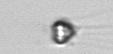
Label: Apedinella